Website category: phone
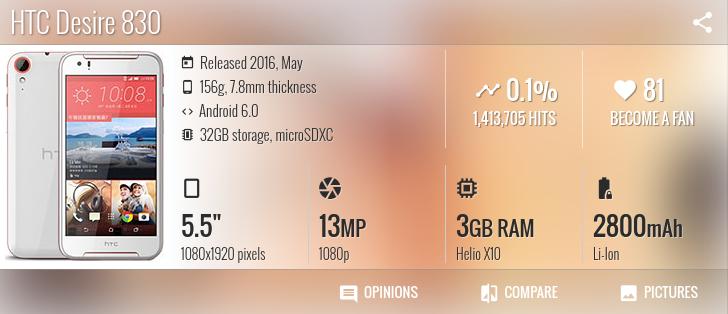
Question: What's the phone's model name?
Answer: HTC Desire 830

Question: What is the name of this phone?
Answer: HTC Desire 830

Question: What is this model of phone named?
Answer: HTC Desire 830

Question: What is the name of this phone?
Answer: HTC Desire 830

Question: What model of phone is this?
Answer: HTC Desire 830

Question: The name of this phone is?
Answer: HTC Desire 830

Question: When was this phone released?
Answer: Released 2016, May

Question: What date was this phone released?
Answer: Released 2016, May

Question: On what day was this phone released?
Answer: Released 2016, May

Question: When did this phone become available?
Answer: Released 2016, May

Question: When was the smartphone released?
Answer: Released 2016, May

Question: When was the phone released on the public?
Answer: Released 2016, May

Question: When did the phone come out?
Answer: Released 2016, May

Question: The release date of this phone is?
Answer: Released 2016, May

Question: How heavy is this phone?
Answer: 156g

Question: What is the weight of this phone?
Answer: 156g

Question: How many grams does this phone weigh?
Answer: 156g

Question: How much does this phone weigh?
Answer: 156g

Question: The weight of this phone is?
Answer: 156g

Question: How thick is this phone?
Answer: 7.8mm thickness

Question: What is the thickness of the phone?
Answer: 7.8mm thickness

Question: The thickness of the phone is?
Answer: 7.8mm thickness

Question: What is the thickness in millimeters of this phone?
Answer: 7.8mm thickness

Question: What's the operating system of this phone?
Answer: Android 6.0

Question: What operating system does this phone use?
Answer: Android 6.0

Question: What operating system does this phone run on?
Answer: Android 6.0

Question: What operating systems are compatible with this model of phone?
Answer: Android 6.0

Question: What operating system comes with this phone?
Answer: Android 6.0

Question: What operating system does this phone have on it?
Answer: Android 6.0

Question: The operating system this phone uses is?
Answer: Android 6.0

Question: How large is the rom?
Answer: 32GB storage

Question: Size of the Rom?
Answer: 32GB storage

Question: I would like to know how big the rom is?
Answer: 32GB storage

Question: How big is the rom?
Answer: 32GB storage

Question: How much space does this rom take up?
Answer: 32GB storage

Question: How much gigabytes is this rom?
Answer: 32GB storage

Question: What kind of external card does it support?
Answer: microSDXC

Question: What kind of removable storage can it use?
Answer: microSDXC

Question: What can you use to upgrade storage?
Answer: microSDXC

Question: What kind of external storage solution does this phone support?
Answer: microSDXC

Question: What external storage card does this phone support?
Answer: microSDXC

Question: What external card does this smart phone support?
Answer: microSDXC

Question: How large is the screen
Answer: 5.5"

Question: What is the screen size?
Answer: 5.5"

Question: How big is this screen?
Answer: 5.5"

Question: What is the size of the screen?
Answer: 5.5"

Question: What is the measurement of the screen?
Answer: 5.5"

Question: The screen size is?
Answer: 5.5"

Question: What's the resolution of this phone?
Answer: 1080x1920 pixels

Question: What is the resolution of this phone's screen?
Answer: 1080x1920 pixels

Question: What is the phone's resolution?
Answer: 1080x1920 pixels

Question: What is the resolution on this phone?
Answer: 1080x1920 pixels

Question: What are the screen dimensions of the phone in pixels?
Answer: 1080x1920 pixels

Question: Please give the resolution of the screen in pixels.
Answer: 1080x1920 pixels

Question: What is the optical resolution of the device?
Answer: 1080x1920 pixels

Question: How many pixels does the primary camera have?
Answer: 13 MP

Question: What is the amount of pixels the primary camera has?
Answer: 13 MP

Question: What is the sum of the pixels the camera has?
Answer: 13 MP

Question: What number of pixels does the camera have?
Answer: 13 MP

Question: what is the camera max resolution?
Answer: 13 MP

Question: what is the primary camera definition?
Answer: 13 MP

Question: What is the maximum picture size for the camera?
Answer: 13 MP

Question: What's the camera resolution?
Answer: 1080p

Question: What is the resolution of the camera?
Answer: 1080p